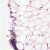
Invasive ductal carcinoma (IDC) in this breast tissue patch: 0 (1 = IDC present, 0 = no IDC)